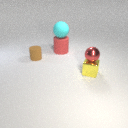
small red metal sphere above small yellow metal cube